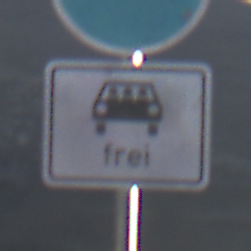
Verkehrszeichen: MehrfachbesetzePersonenkraftwagenFrei
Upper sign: Busssonderstreifen
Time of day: SunriseSunset
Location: Outdoor (Nature)
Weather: Clear
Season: NotSpecified
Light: Natural